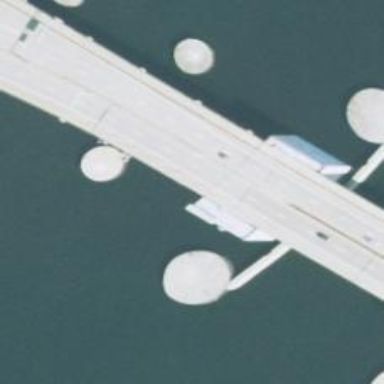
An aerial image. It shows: Bascule bridge on asphalt motorway.